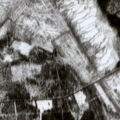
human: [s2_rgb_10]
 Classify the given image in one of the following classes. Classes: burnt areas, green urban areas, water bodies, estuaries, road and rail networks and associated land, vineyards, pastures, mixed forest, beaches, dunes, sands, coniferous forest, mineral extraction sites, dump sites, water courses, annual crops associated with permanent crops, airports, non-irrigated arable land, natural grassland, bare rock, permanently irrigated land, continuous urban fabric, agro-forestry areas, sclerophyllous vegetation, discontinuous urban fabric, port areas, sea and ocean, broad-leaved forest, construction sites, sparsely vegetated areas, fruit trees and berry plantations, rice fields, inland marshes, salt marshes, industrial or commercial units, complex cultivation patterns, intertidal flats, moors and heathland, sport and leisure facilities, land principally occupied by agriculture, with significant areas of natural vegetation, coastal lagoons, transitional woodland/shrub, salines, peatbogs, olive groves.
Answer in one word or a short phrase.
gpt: coniferous forest, transitional woodland/shrub, peatbogs